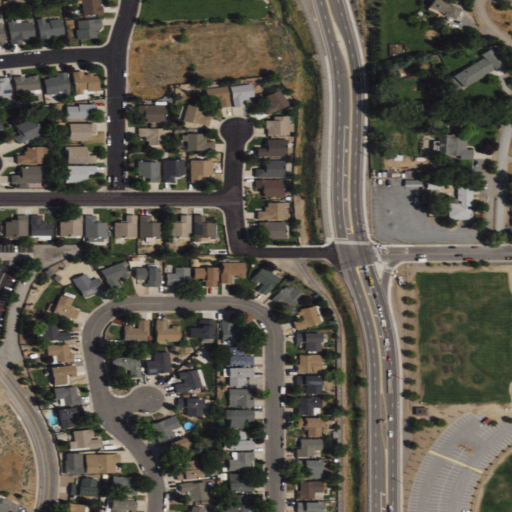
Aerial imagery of valley in Nevada named Spanish Springs Valley containing medium intensity development, low intensity development, open development, high intensity development, and shrub